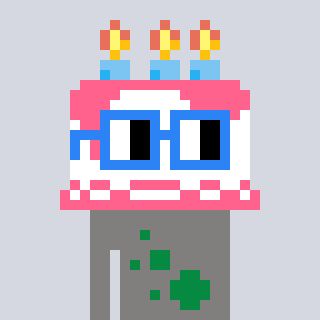
a pixel art character with square blue glasses, a cake-shaped head and a bluegrey-colored body on a cool background